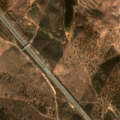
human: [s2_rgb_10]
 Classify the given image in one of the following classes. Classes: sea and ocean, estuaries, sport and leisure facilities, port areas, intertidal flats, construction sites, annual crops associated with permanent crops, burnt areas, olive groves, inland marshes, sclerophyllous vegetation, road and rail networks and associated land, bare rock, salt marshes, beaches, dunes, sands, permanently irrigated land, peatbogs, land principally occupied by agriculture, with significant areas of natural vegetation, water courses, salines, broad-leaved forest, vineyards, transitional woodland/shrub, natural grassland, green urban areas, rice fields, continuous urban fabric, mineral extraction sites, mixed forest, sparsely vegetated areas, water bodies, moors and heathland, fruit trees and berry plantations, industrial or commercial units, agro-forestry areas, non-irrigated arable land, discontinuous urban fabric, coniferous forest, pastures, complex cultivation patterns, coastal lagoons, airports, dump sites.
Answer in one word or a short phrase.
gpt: road and rail networks and associated land, pastures, agro-forestry areas, transitional woodland/shrub